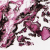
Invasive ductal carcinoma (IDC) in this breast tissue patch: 0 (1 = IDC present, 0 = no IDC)